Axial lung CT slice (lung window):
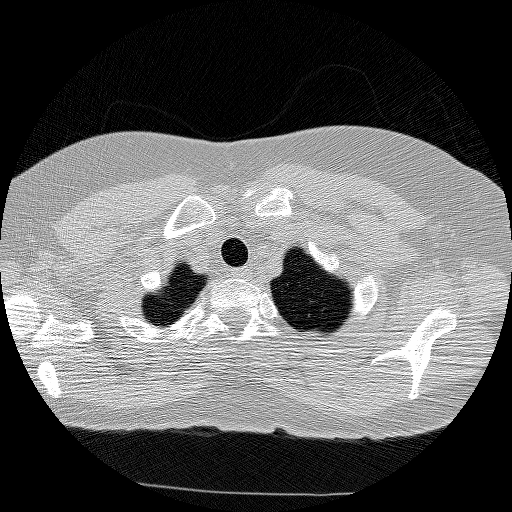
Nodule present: no